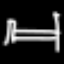
Label: bed